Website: bh-photo
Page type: account-selection
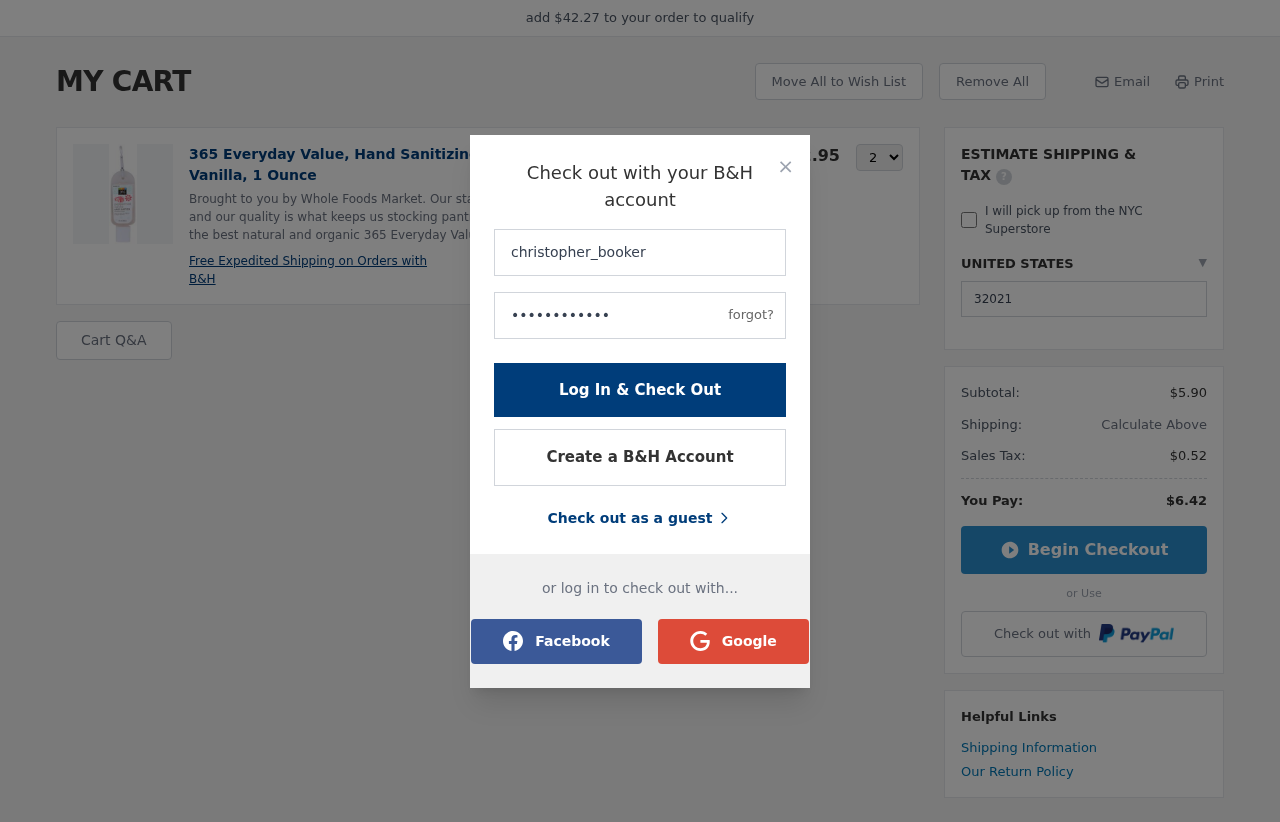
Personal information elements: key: PII_COUNTRY
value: UNITED STATES
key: PII_LOGIN_USERNAME
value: christopher_booker
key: PII_POSTCODE
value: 32021
Product elements: key: PRODUCT1_DESC
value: Brought to you by Whole Foods Market.  Our standards are what set us apart, and our quality is what keeps us stocking pantries, fridges and freezers with the best natural and organic 365 Everyday Valu
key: PRODUCT1_NAME
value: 365 Everyday Value, Hand Sanitizing Gel Peppermint Vanilla, 1 Ounce
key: PRODUCT1_PRICE
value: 2.95
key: PRODUCT1_QUANTITY
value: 2
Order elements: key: ORDER_SUBTOTAL
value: $5.90
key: ORDER_TAX
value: $0.52
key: ORDER_TOTAL
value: $6.42
Other elements: key: AMOUNT_TO_QUALIFY
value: $42.27